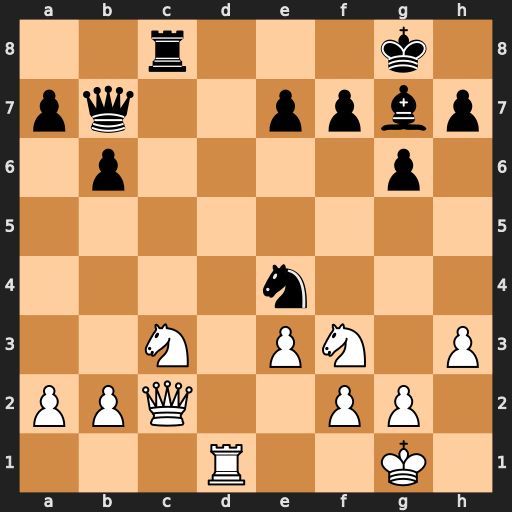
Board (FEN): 2r3k1/pq2ppbp/1p4p1/8/4n3/2N1PN1P/PPQ2PP1/3R2K1
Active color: w
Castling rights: -
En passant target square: -
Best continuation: Qxe4 Qxe4 Nxe4